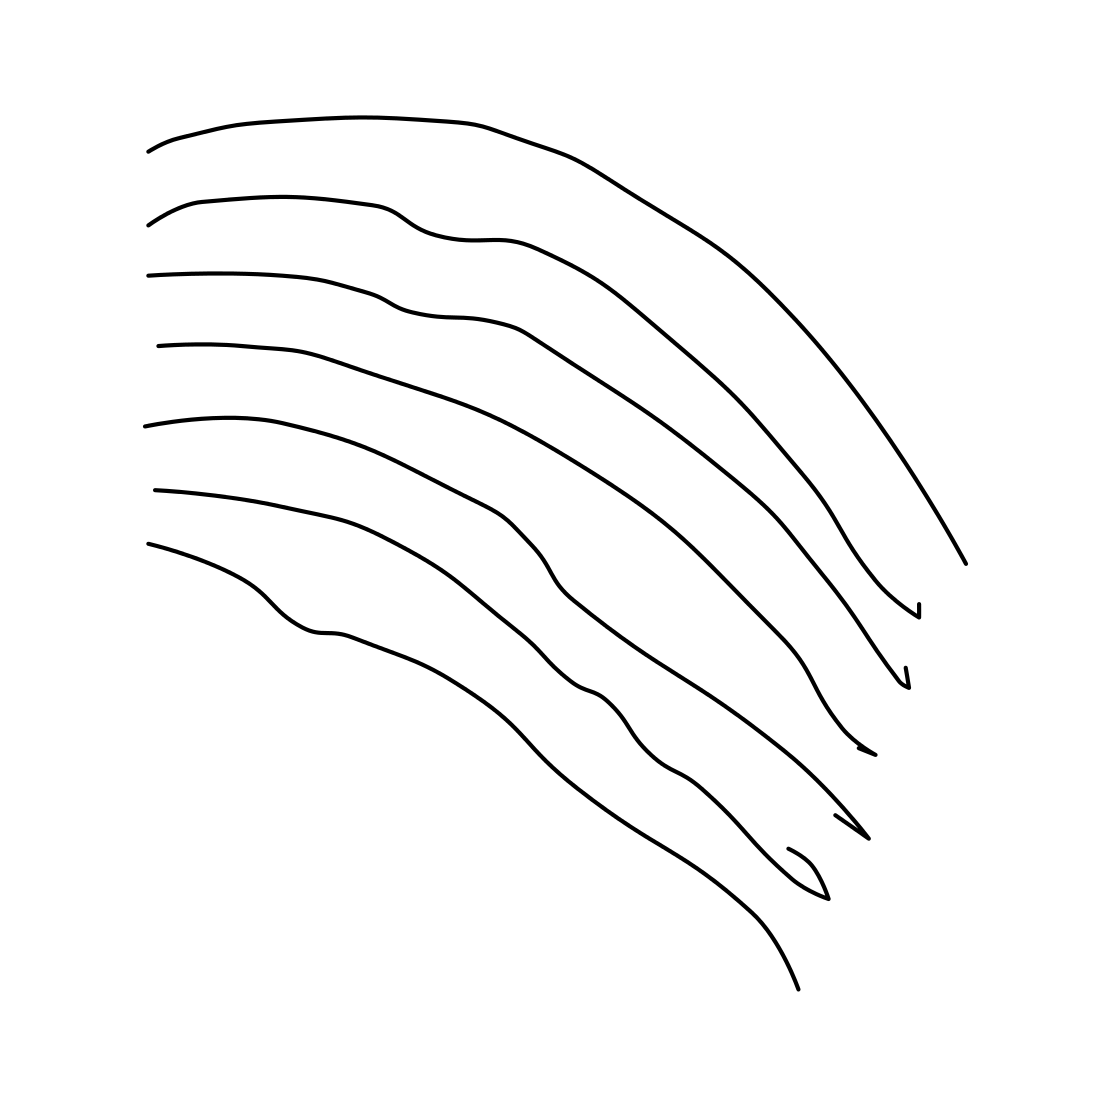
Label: rainbow